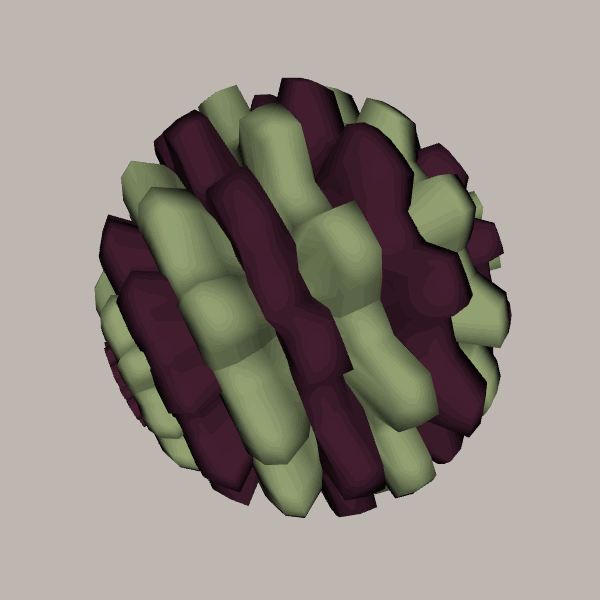
Background: light